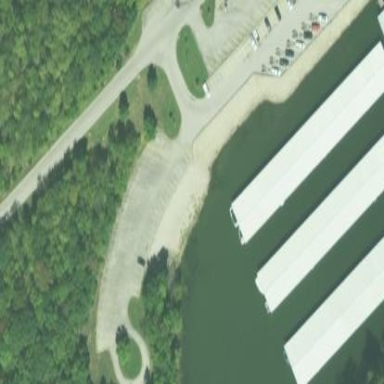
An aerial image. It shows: Building dedicated for boat storage.